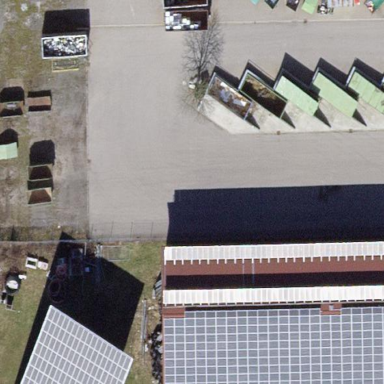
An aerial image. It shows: Recycling center for various types of waste.